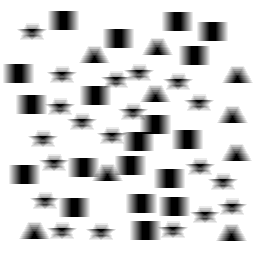
Squares: 19
Triangles: 9
Stars: 20
Total shapes: 48